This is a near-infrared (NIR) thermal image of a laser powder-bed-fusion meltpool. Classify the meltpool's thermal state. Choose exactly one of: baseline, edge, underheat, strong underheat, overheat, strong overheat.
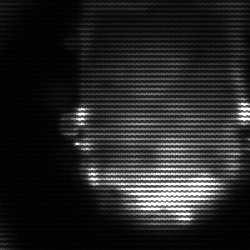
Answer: baseline